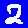
Digit: 2